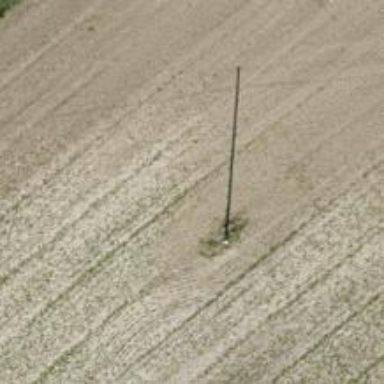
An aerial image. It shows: Power pole.